Question: I am writing a simple game which has incremental levels (flow chart below). Only thing that I want to do it save information like "Last level passed" on to the cloud.
I would like it so that whether the user signs in to my app from iOS, Android, Web (I'm starting off with iOS app only) - always goes back to the right level.
My - should I saving this information in somewhere on Facebook API/SDK or in my own Cloud Backend? (I'm using Parse as my backend)

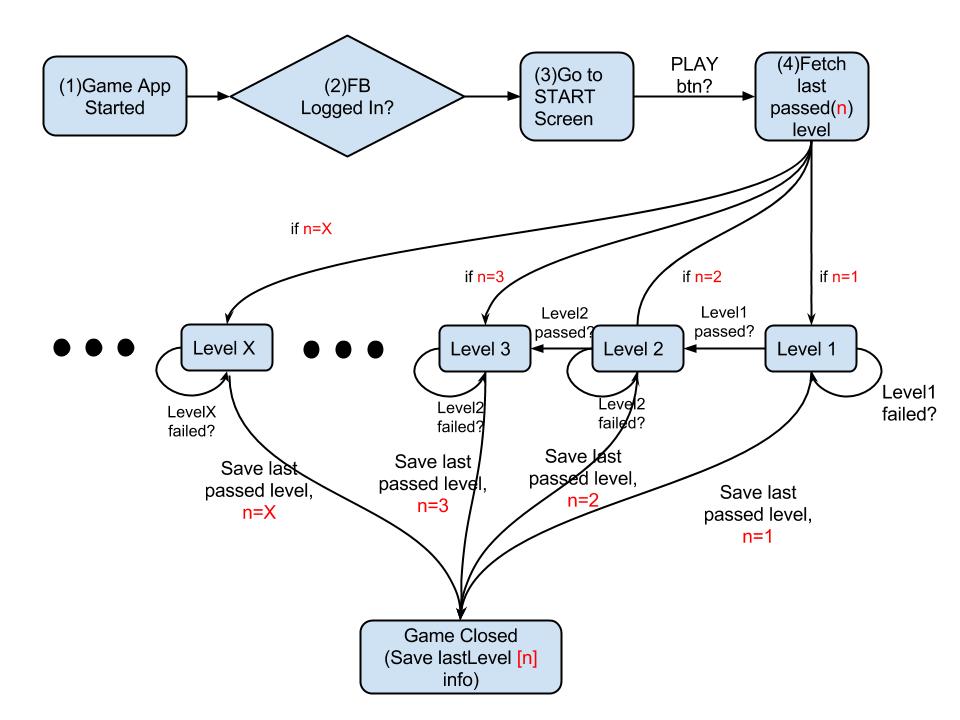
Answer: I would save it into Parse so that you are not tied to Facebook for your users. I know many people do not want to connect their Facebook accounts to apps, etc. so this way you can have one solution for everyone.
Also, by using your own backend you can use Facebook a way for users to log in and then later allow them to log in via twitter, etc. and your game would still work as it should regardless of how the user chose to create an account.